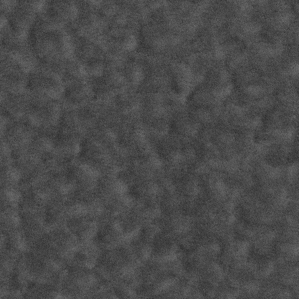
Label: frost